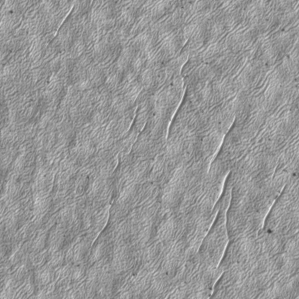
Label: frost